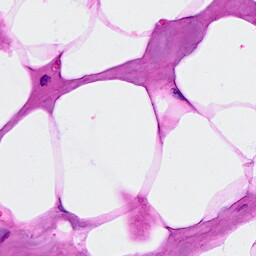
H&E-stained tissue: Breast